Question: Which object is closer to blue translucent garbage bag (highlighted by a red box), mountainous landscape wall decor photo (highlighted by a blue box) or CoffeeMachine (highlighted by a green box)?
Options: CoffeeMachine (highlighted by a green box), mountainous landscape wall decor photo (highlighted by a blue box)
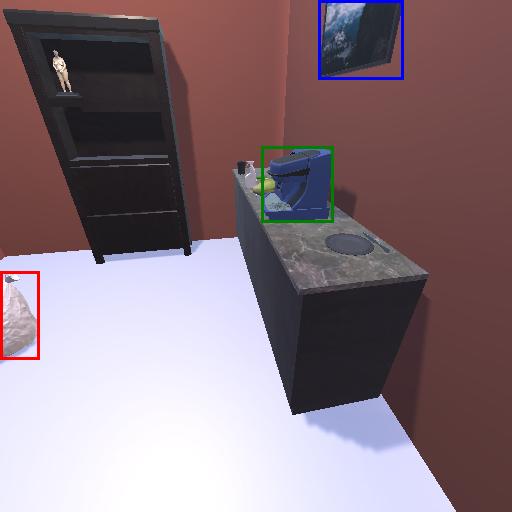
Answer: CoffeeMachine (highlighted by a green box)